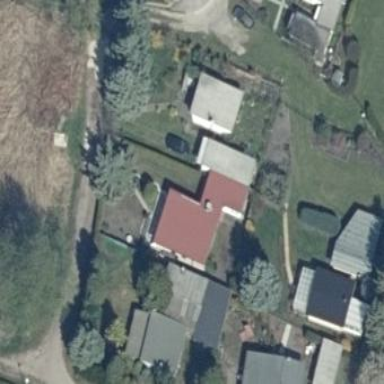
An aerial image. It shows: Skillion-roofed bungalow.